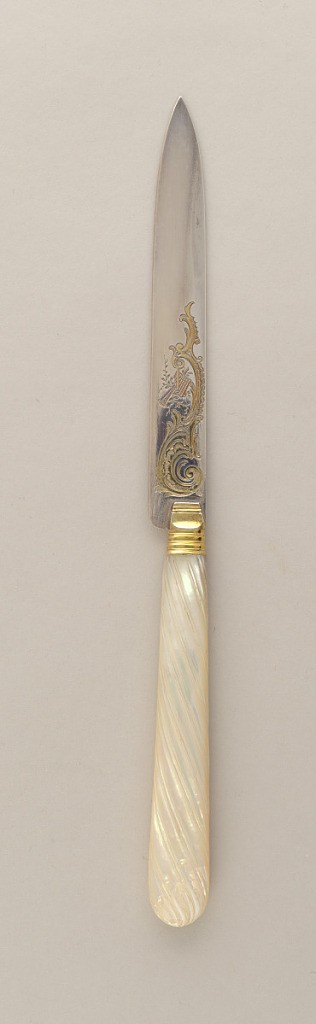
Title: Fruit Knife with Mother-of-Pearl Handle
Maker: François Nicoud, French, active Paris ca. 1875-1890
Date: ca. 1890
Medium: steel, gold plated, silver, mother of pearl
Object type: knife
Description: One of twelve fruit knives. Rectangular blade with pointed tip, surface adorned with engraved scrolling and spiral foliage decoration on lower half. Reverse side of blade devoid of decoration. Banded gold plated ferrule leads to mother of pearl handle, decorated with carved diagonal fluting, slightly widenning to rounded terminal.